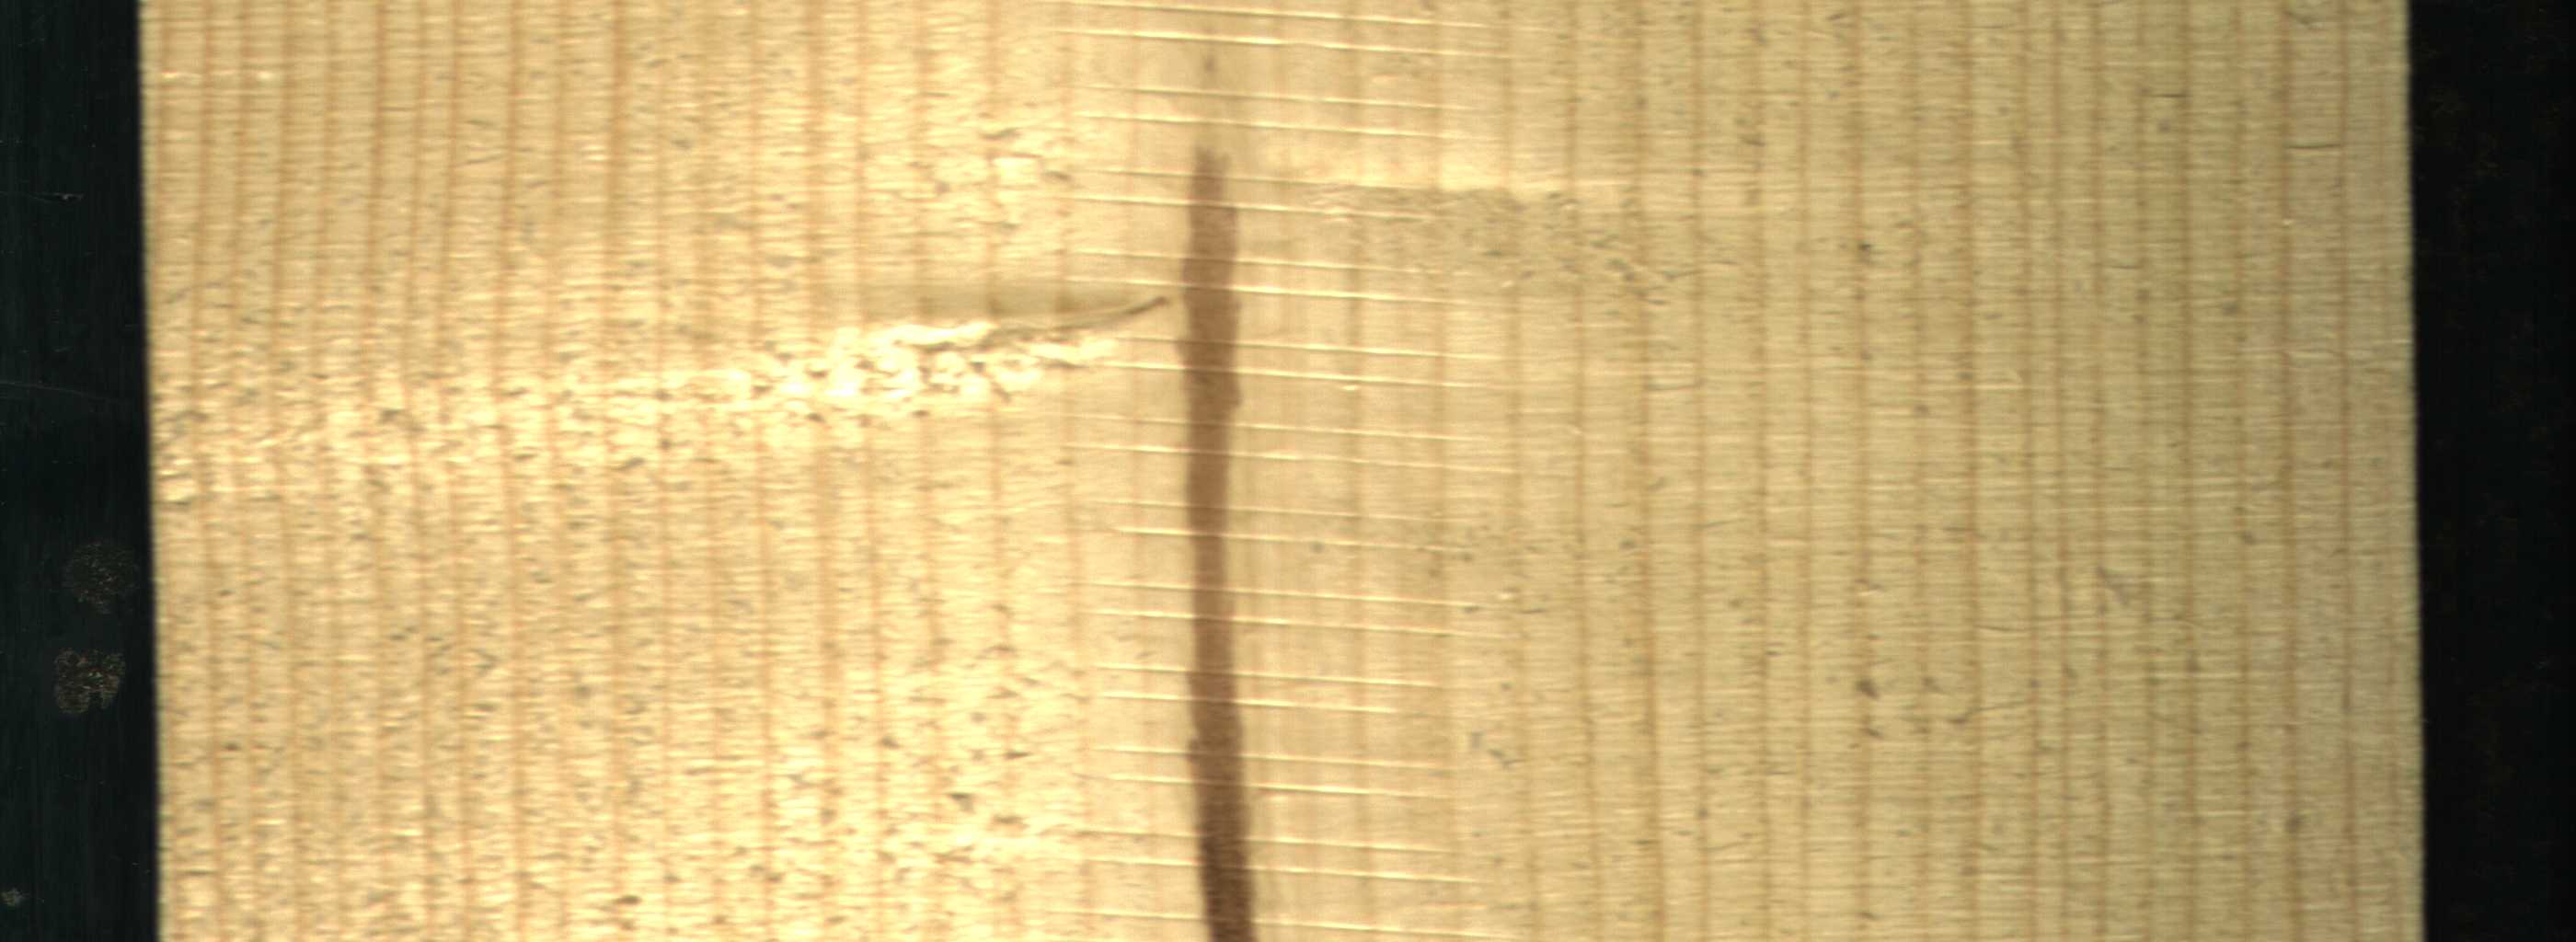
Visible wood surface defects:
Marrow